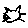
Label: cat